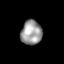
Tissue: prostate
Cell type: T cells
Senescence score: 0.2949
Nuclear area (px): 508
Mean DAPI intensity: 153.612